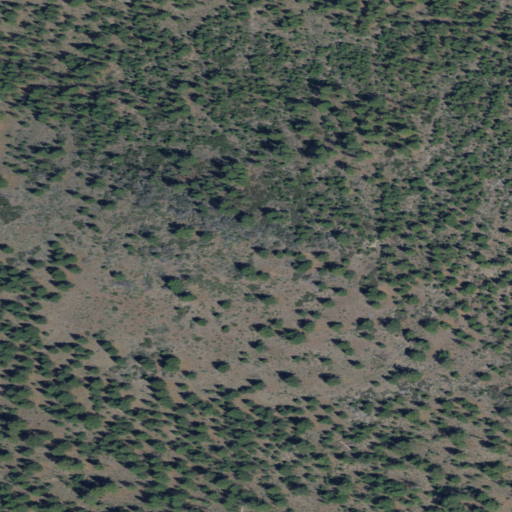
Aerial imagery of mountain in Oregon named Short Butte containing evergreen forest and shrub